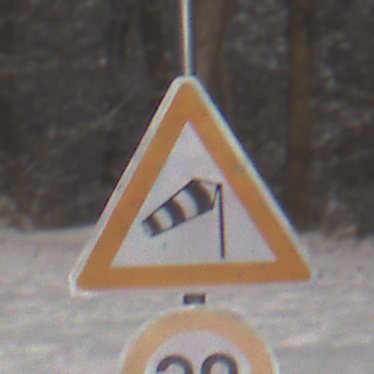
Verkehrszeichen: SeitenwindVonRechts
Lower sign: Geschwindigkeit30
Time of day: MorningAfternoon
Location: Outdoor (Nature)
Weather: PartlyCloudy
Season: Winter
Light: Natural